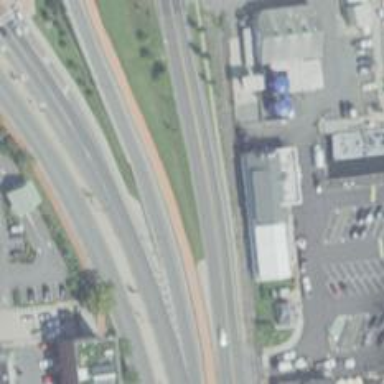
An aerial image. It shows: Primary link highway with asphalt surface.